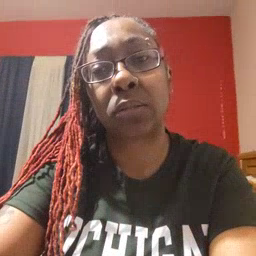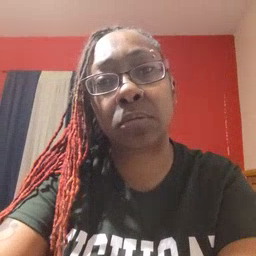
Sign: ride